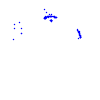
Particle: pion